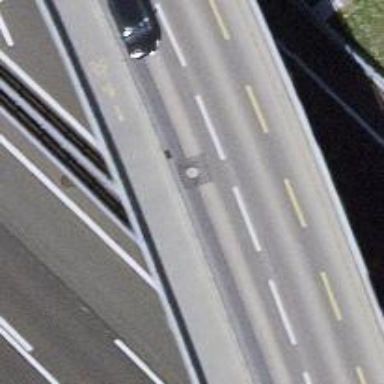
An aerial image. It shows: Primary highway with bridge. There is track for cyclists on the left side of the road.